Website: bh-photo
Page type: account-selection
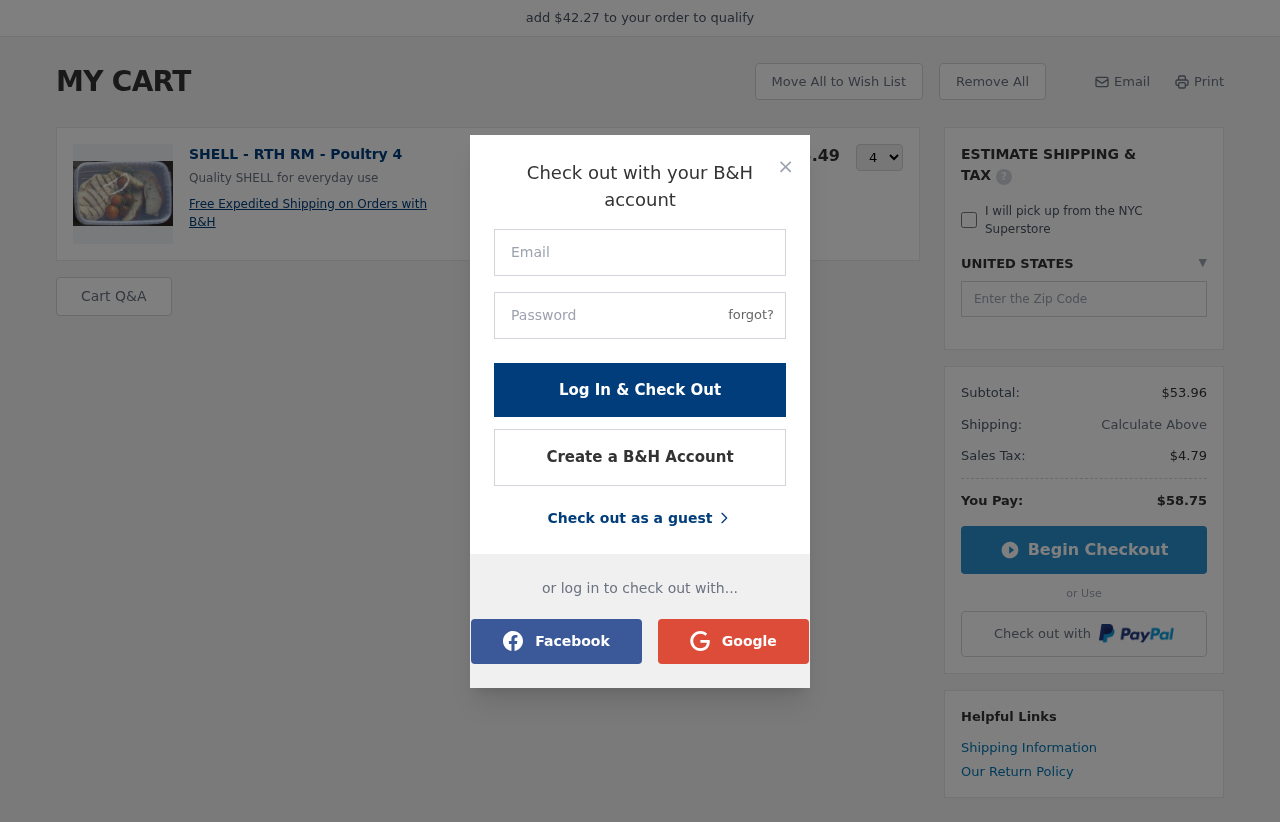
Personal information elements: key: PII_COUNTRY
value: UNITED STATES
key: PII_LOGIN_USERNAME
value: christineramirez86
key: PII_POSTCODE
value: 50153
Product elements: key: PRODUCT1_DESC
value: Quality SHELL for everyday use
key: PRODUCT1_NAME
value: SHELL - RTH RM - Poultry 4
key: PRODUCT1_PRICE
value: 13.49
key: PRODUCT1_QUANTITY
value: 4
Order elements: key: ORDER_SUBTOTAL
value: $53.96
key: ORDER_TAX
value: $4.79
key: ORDER_TOTAL
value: $58.75
Other elements: key: AMOUNT_TO_QUALIFY
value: $42.27